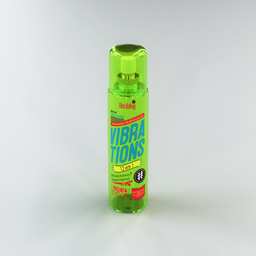
Label: tools